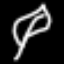
Label: leaf